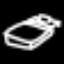
Label: bed